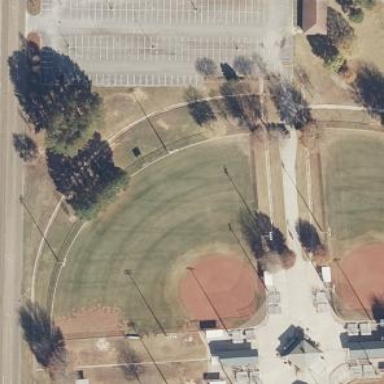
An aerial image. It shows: Softball pitch for leisure sports.